Question: I'm building a fairly complicated GUI for a project I'm working on. Importantly, it contains (among other things) a 'JTabbedPane' with 12+ panes of complex GUI components.
What I'm trying to do is display a 'JProgressBar' when I'm instantiating these panes (creating and configuring; doing everything short of actually displaying). Actually, I'm hoping for an end result similar to the Eclipse splash screen:

Here is (updated to include SplashScreen) pseudo-code for what I'm trying to do:
'''
ProgramManager:
private setupGUI() {
mainGUI = new MainGUI(); // only instantiates internal JFrame field
mainGUI.setup();
}
MainGUI:
public void setup() {
//create and configure progress bar
final SplashScreen ss = SplashScreen.getSplashScreen();
JProgressBar jpb = new JProgressBar(){
Graphics g = ss.createGraphics();
@Override
public void paint(Graphics pG) {
// TODO Auto-generated method stub
super.paint(g);
}
};
jpb.setValue(0);
setup1stTab();
//update Progress
setup2ndTab();
//update progress
etc....
ss.close();
}
'''
Please let me know if this is just not possible, or if I'm simply going about it wrong. I've looked around and seen some mention of Threading/'SwingWorker', but after messing around with that and the Observer/Observable stuff (admittedly only a little), I still can't figure it out.
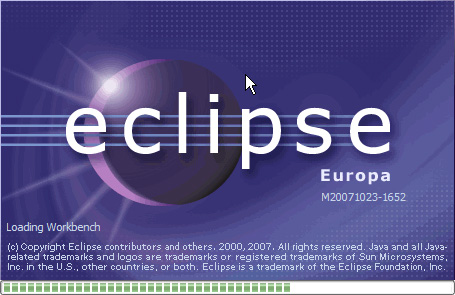
Answer: To get something similar to the Eclipse splash, see 'java.awt.SplashScreen'. Once the image is on-screen, it is possible to call <URL> to get..
> ..a graphics context (as a Graphics2D object) for the splash screen overlay image, which allows you to draw over the splash screen.
Draw the progress bar on top of that.